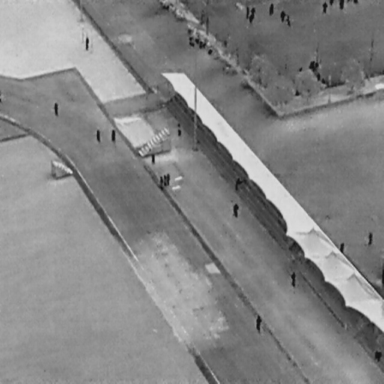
There are 23 People in the infrared image.